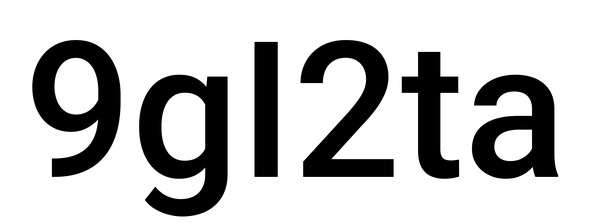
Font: Roboto_Medium